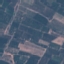
Land use / land cover class: PermanentCrop